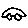
Label: car